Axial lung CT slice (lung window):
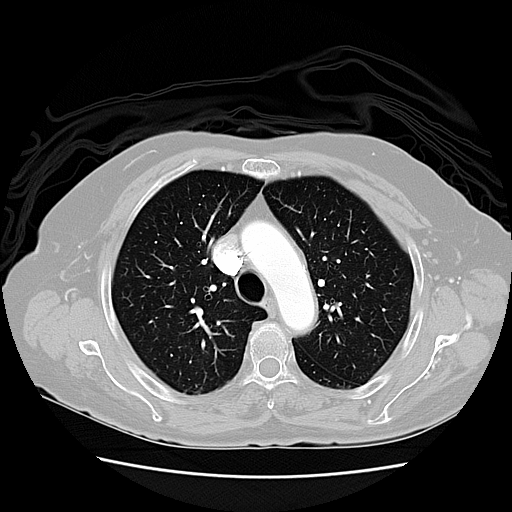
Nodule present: no